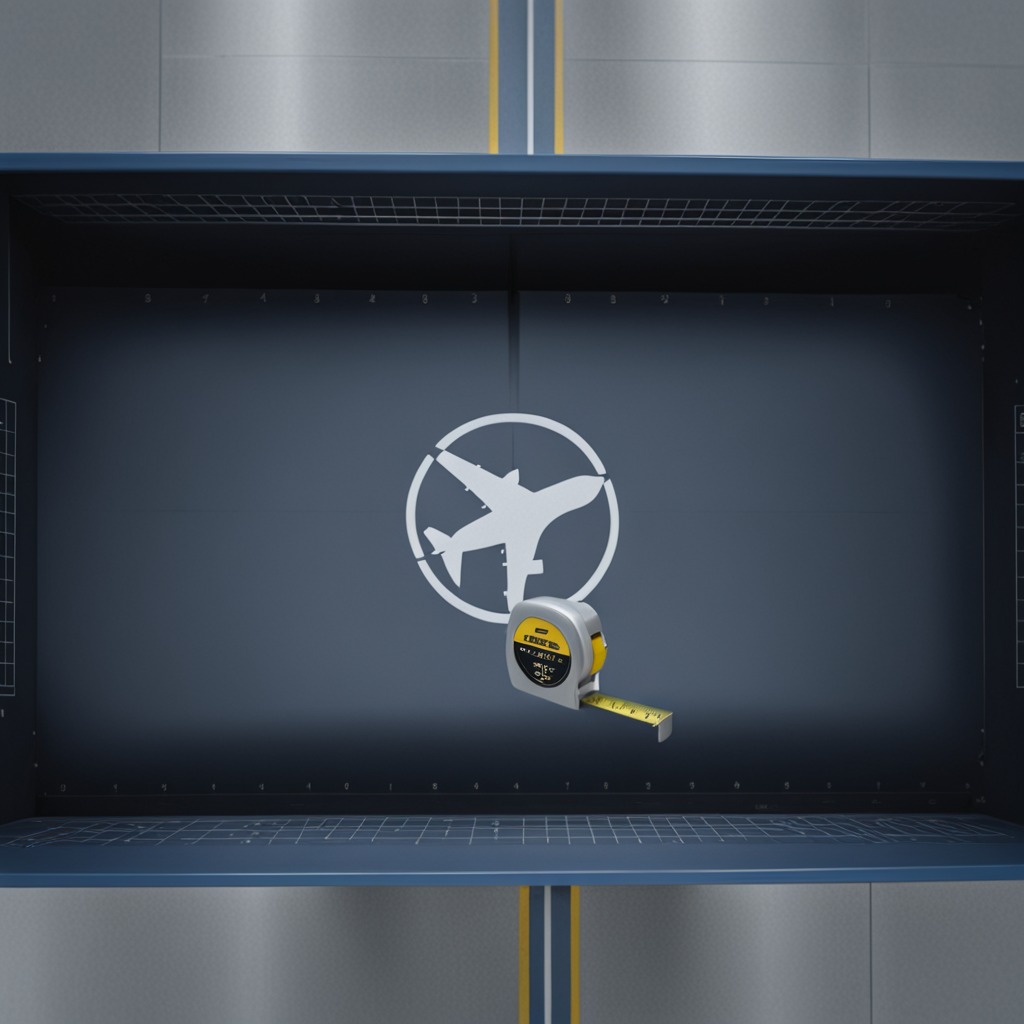
A measuring tape lies on the toolbox surface in the airplane hangar workshop 8K.